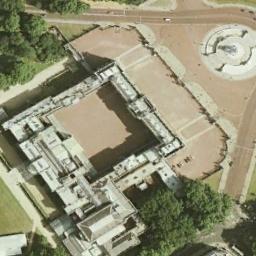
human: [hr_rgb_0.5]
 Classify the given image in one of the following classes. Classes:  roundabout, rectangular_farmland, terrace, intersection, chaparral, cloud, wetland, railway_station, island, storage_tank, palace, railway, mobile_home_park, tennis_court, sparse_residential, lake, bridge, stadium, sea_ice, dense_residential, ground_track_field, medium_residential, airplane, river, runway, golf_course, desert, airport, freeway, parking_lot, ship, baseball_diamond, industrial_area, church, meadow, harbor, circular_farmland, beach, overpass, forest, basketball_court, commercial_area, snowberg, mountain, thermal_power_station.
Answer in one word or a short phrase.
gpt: palace